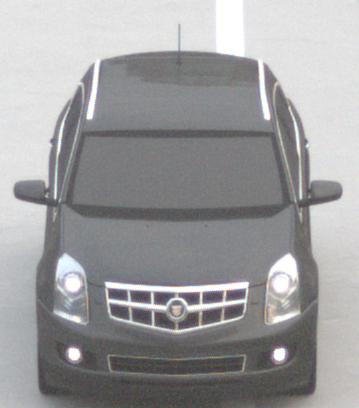
Make: Cadillac
Model: SRX 3.0 V6
Detailed model: SRX (II)
Model produced from: 2010/12
Model produced until: 2012/01
Doors: 5
Color: gray
Road condition: dry road
Daytime: morning or afternoon
Contrast: low contrast